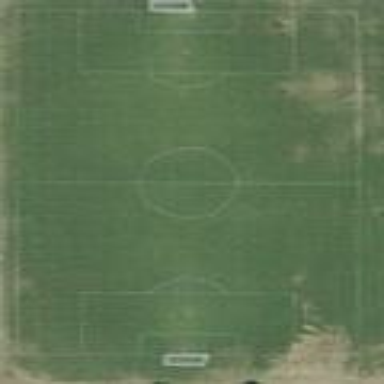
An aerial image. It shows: Soccer pitch for leisureland activities.